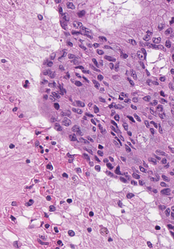
Tumor epithelial tissue: yes
Tumor-associated stroma tissue: yes
Normal tissue: no